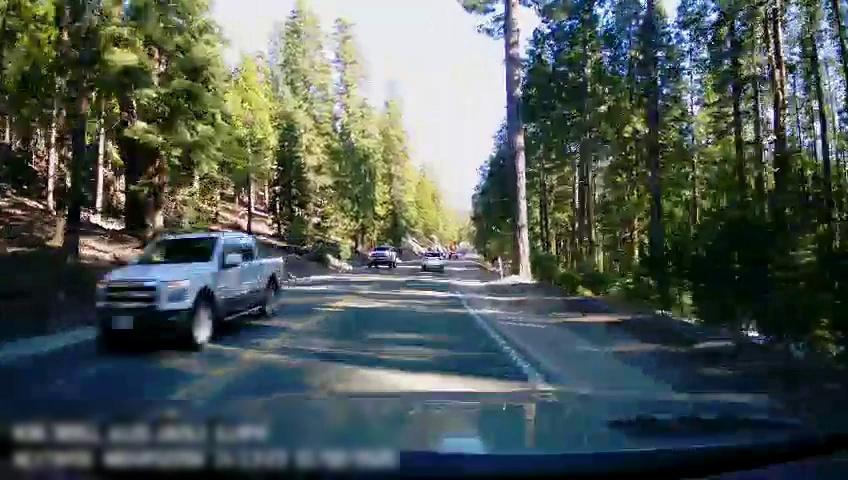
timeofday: Day
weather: Sunny
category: Drivable Space
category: Vehicles | Truck
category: Vehicles | Truck
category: Vehicles | SUV
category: Lanes | Current Lane
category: Lanes | Alternate Lane